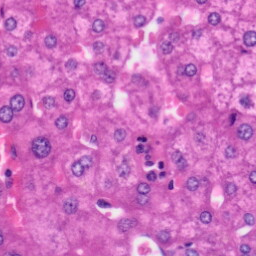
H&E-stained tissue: Liver